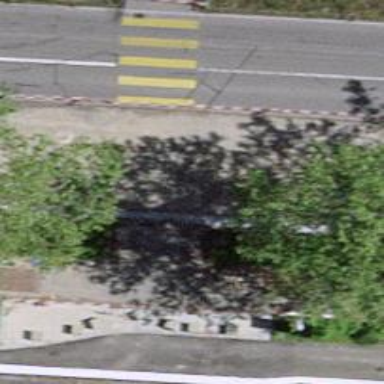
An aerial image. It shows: Zebra crossing with pedestrian island.